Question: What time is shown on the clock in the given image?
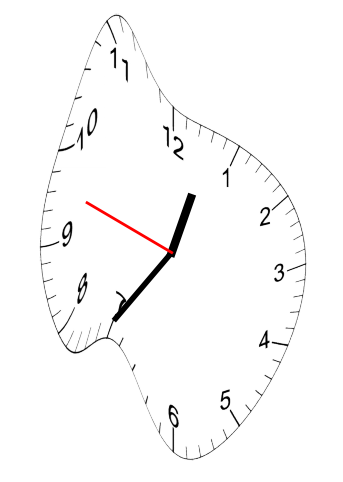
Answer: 12:35:48